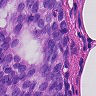
Metastatic tissue present: yes